Question: In my ASP.Net web application, I have a base page that implements functionality that spans all pages of the web application and my web pages derive from this base page.
Since there is a single master page for the entire website, I don't want to attach the master page in each of the web pages. So I attached the Master page via the basepage's OnPreInit method as follows:
'''
protected override void OnPreInit(EventArgs e)
{
this.MasterPageFile = "~/Site.master";
base.OnPreInit(e);
}
'''
However, when I switch to Designer view, I get the "Master Page Error"; The page has controls that require a Master Page reference, but noe is specified. Correct the problem in Code View.

When I run the application, the webpage shows up correctly.
What should be done so that the designer shows up correctly without having to go and set the master page explicitly in each of the web pages?
BTW, I am on Visual Studio 2010 and .Net 4.0
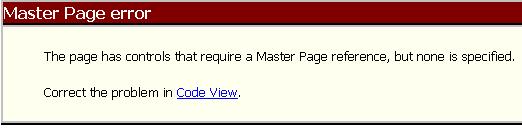
Answer: You are in luck you can set the masterpage file in your , and it will show in the designer without being explicitly set on the page. I just tested it out. Just look for the line below and put in your master page file.
'''
<pages masterPageFile="~/MasterPage.master">
'''